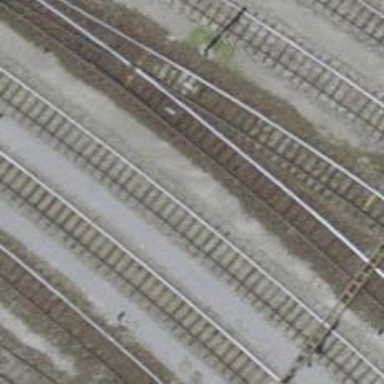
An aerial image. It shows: Railway yard with single rail track. The electrified track has contact line for power supply.